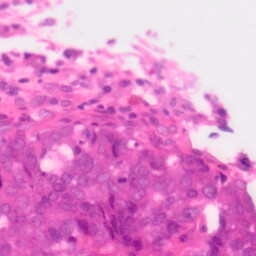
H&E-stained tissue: Colon